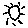
Label: sun